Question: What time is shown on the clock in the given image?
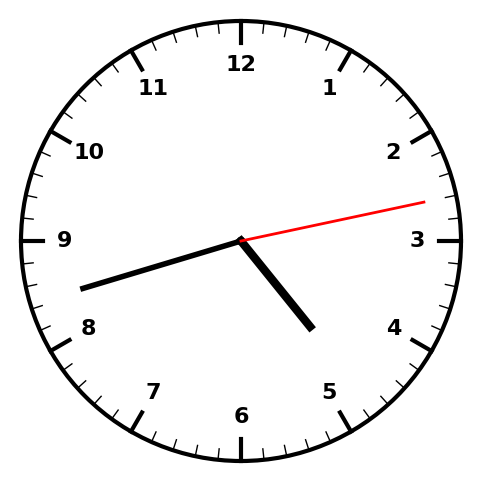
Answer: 04:42:13